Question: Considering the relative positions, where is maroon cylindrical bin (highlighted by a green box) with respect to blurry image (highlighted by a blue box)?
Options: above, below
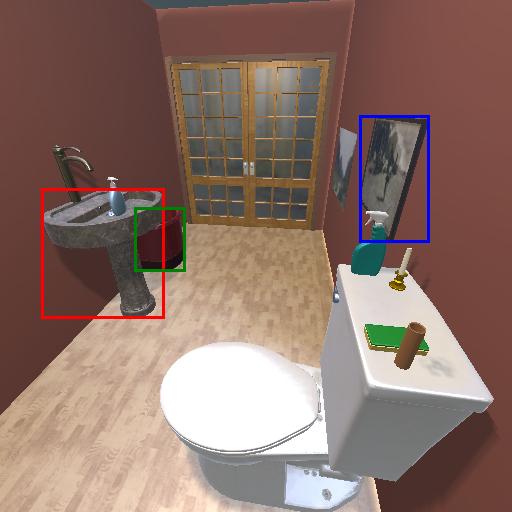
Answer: above